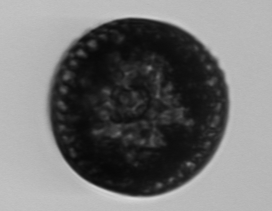
Label: Coscinodiscus